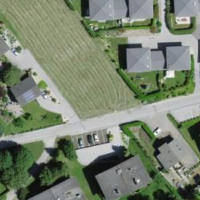
EUNIS habitat code: 54
Species observed at this site:
Polygala vulgaris